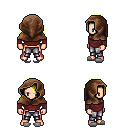
a pixel art fantasy rpg character, male body template, human, light skin, maroon long-sleeve shirt, metal pants, gold swoop hairstyle, cloth hood, white slippers, four views (front, back, left, right), 2x2 character sprite sheet, small pixel art, hard edges, no anti-aliasing